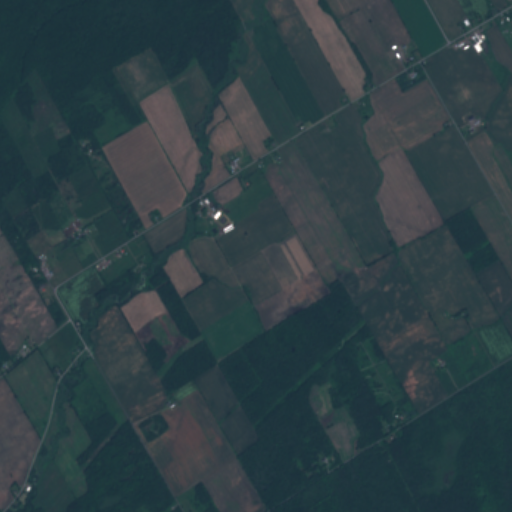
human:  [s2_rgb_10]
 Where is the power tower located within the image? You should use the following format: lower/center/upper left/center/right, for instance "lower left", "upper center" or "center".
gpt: There is no power tower in the image.